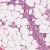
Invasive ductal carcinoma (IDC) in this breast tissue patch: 1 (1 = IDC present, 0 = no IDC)